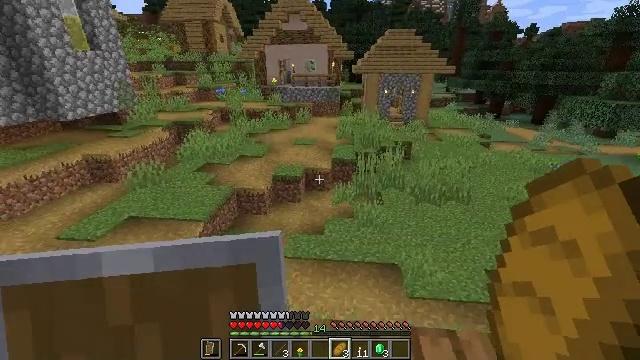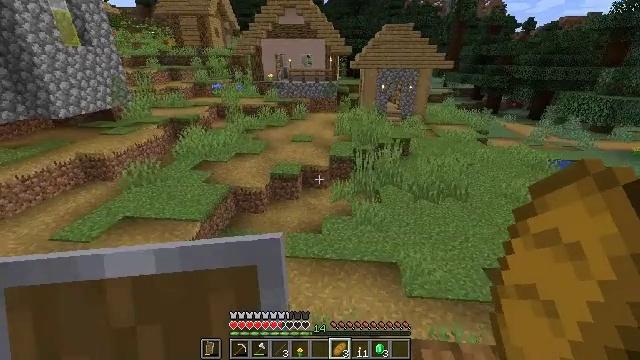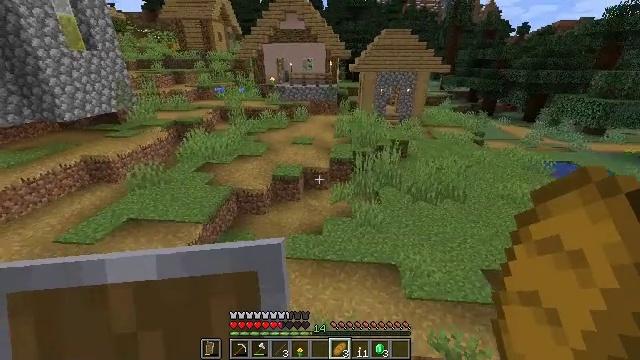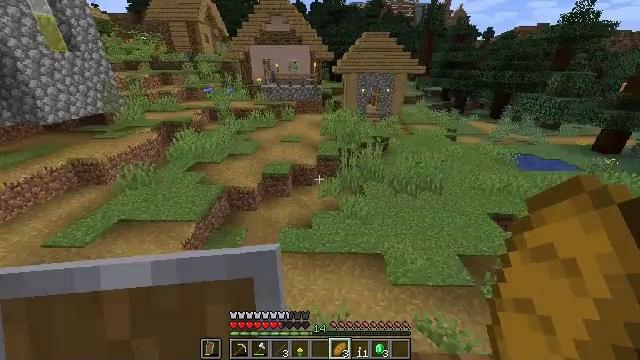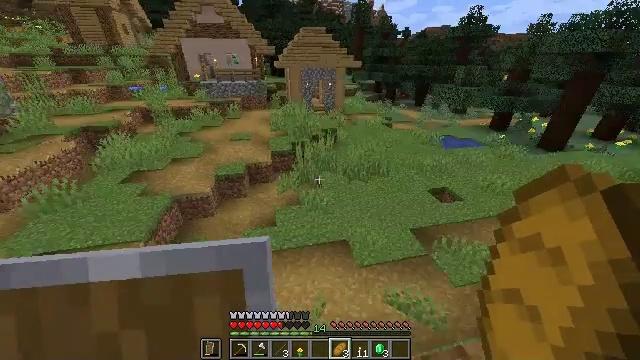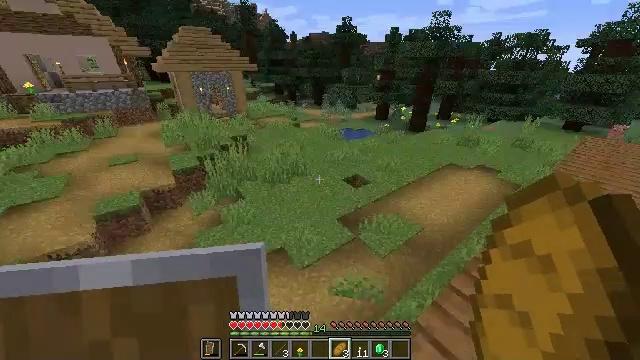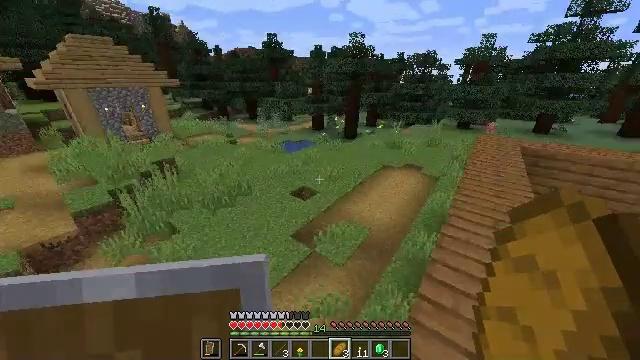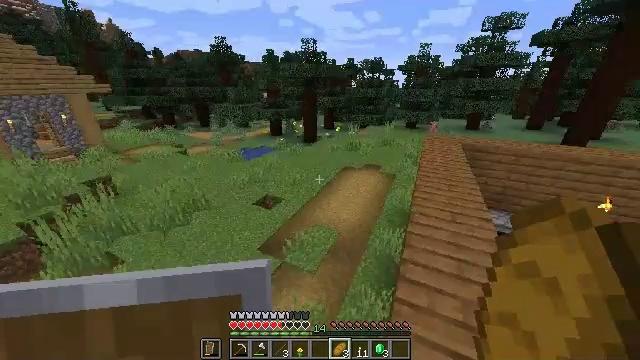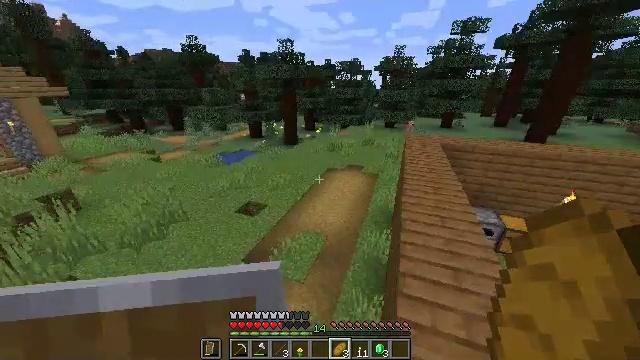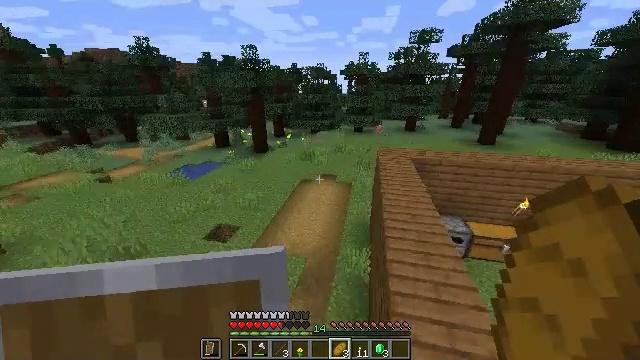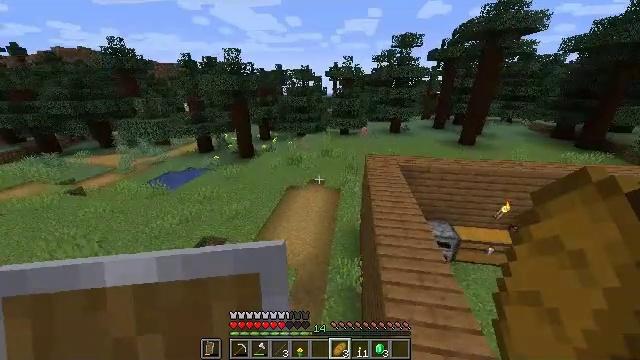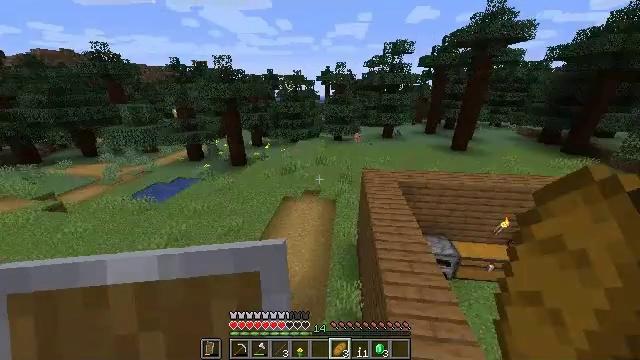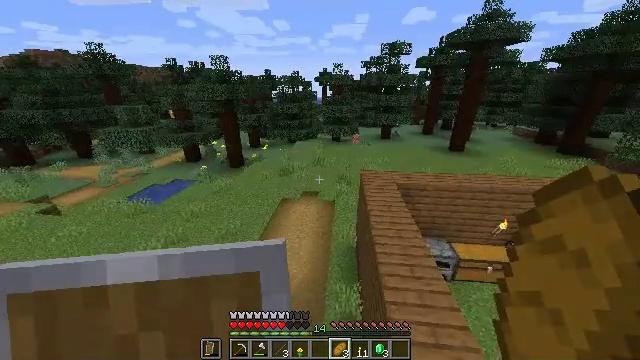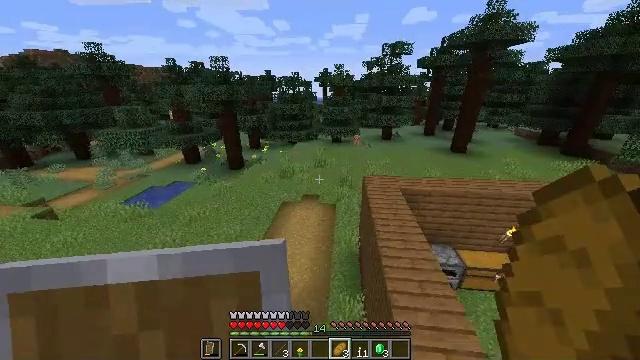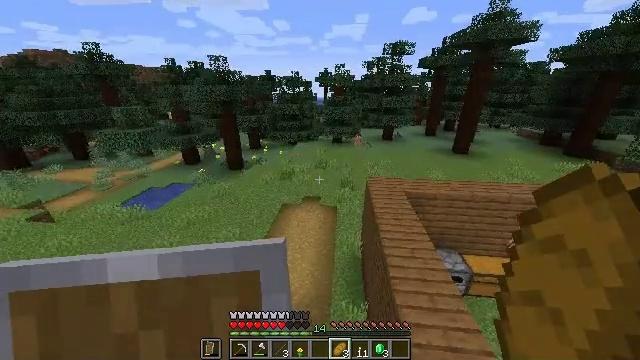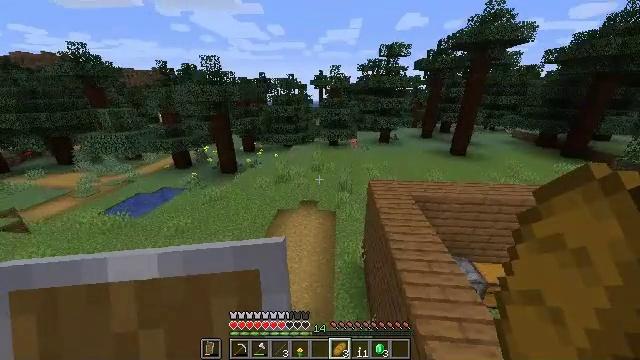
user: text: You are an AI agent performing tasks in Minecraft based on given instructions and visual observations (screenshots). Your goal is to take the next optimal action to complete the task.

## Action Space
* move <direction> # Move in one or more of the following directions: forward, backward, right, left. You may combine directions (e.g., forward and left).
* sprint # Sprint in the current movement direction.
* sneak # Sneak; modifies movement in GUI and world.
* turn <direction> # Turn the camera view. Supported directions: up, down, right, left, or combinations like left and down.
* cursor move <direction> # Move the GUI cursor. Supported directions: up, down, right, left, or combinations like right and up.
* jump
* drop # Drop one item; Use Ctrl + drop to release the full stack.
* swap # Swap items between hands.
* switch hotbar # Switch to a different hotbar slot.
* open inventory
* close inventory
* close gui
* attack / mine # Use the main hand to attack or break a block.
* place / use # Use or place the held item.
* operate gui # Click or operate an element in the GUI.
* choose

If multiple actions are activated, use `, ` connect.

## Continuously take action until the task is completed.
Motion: motion action
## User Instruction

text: Mine spruce leaves from the tree.
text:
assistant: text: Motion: move forward and move left, sprint, turn down
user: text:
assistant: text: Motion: move forward and move left, sprint
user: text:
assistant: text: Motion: move forward and move left, sprint, turn right and down
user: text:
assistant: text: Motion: move forward and move left, sprint, turn right and down
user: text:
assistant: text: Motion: move forward, sprint, turn right
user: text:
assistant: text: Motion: move forward, turn right and up
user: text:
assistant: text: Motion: move forward, turn right and up
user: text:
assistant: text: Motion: move forward, sprint, turn right, jump
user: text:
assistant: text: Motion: move forward, sprint, turn right, jump
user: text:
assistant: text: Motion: move forward, sprint, turn right, jump
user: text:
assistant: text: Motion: move forward, sprint, turn right, jump
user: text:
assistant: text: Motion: move forward, sprint, jump
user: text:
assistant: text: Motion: move forward, sprint, jump
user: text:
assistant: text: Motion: move forward, sprint, jump
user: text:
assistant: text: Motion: move forward, sprint, turn right, jump
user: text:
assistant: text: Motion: move forward, sprint, turn right and up, jump
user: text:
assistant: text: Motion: move forward, sprint, jump
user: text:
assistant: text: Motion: move forward, sprint, turn up, jump
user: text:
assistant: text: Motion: move forward, jump
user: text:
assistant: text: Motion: move forward, turn left and up, jump
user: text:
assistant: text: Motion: move forward, turn left and up, jump
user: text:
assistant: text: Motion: move forward, turn left, jump
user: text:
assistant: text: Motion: move forward, turn left, jump, switch to hotbar 1
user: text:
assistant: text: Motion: move forward, turn left and up, jump, switch to hotbar 1
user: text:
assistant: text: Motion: move forward, turn left and up, jump, switch to hotbar 1
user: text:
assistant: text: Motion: move forward, jump
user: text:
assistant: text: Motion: move forward, jump
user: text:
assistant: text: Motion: move forward, turn left and up, jump
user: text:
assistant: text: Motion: move forward, turn left and up, jump
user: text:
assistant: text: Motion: move forward, jump